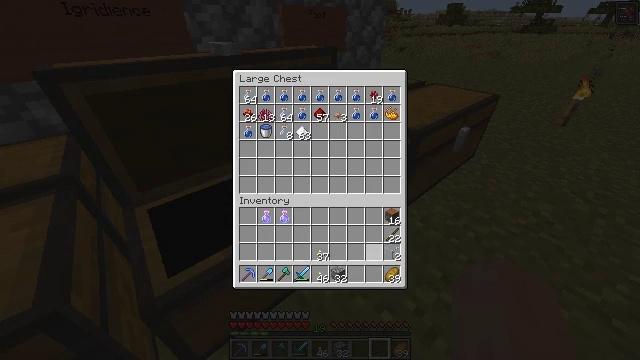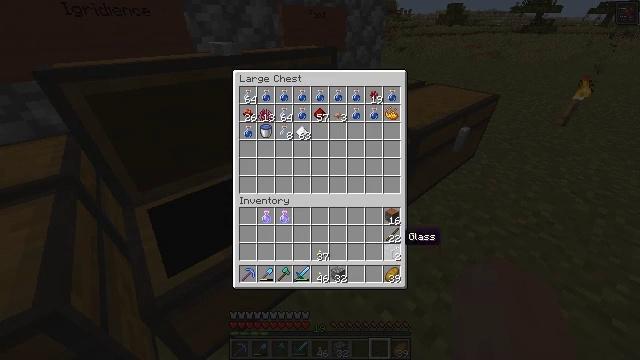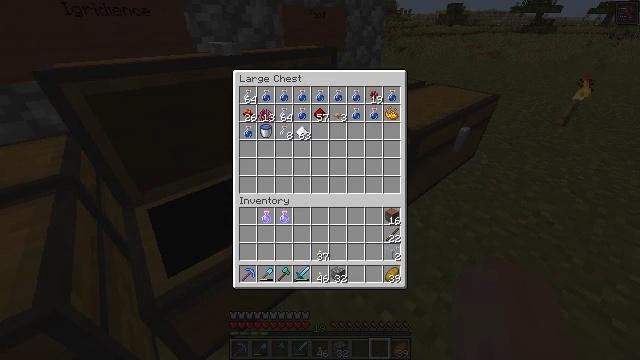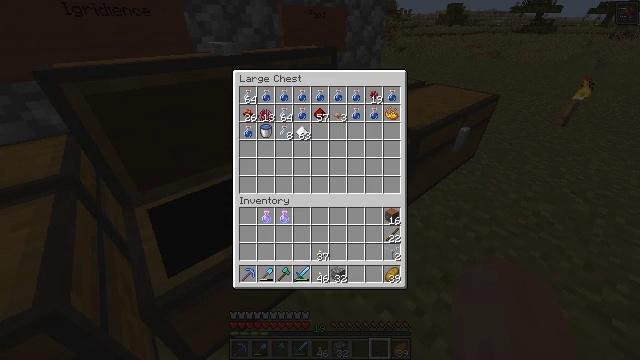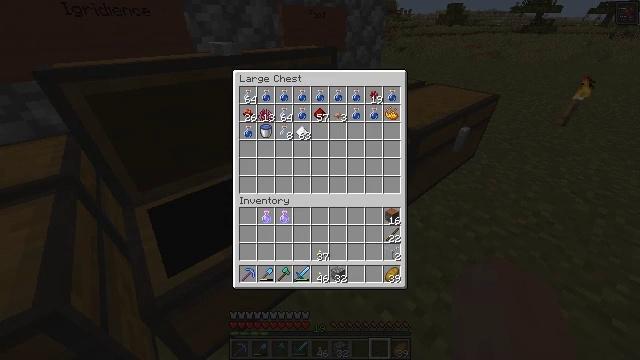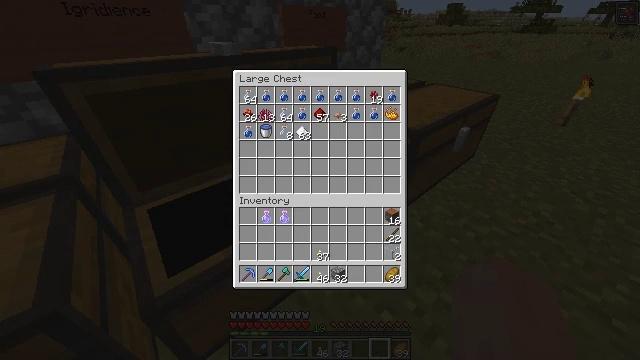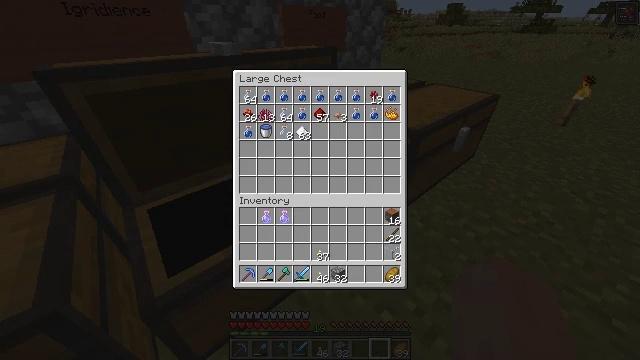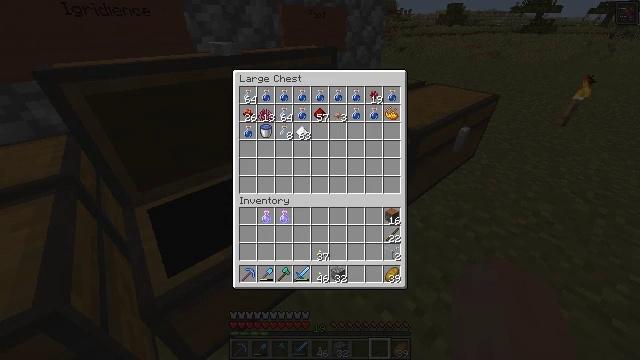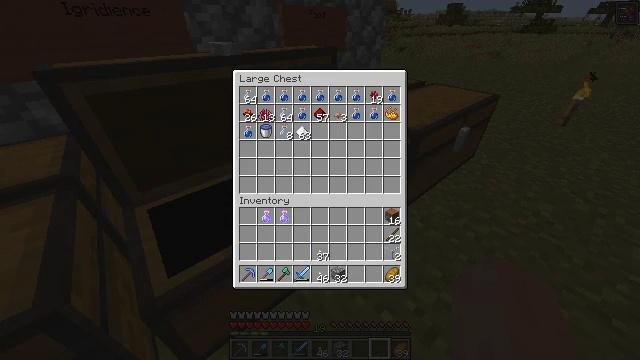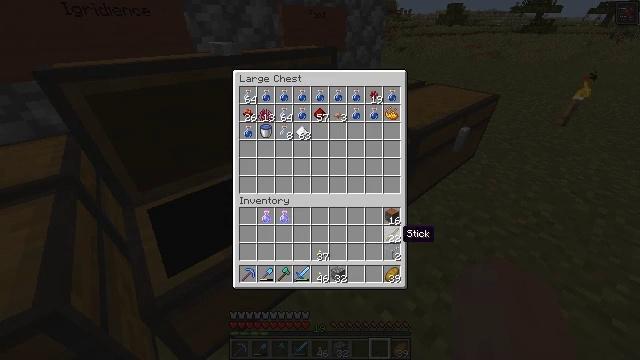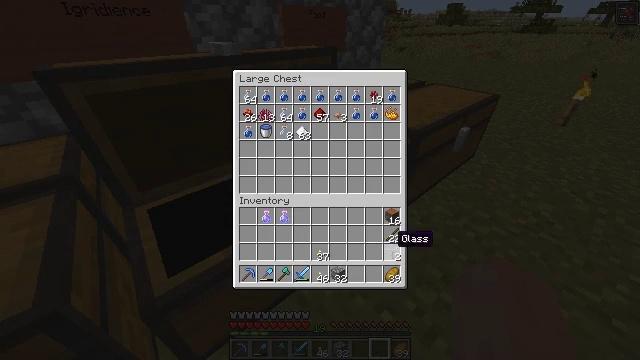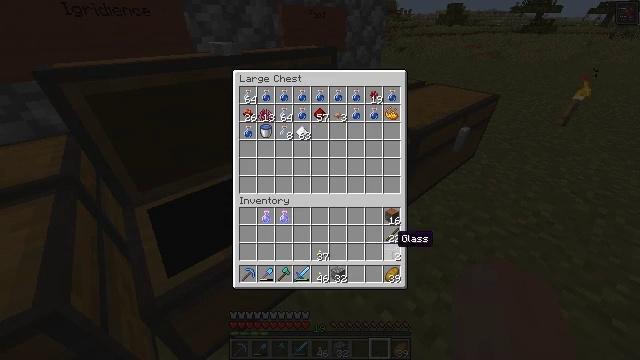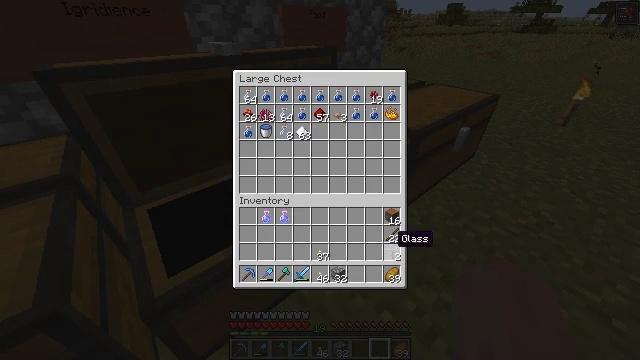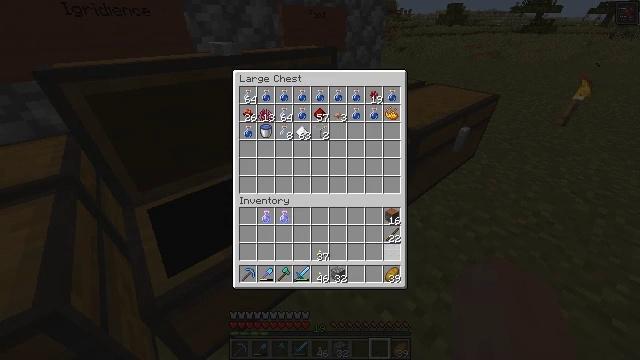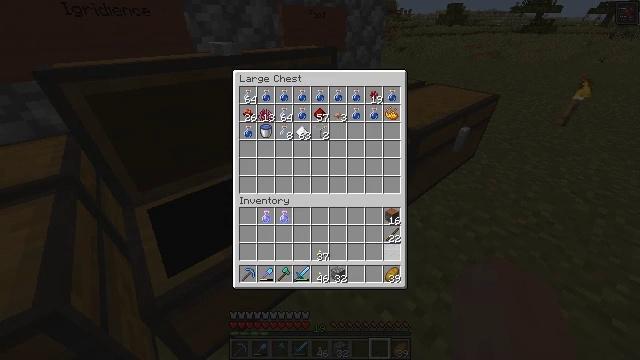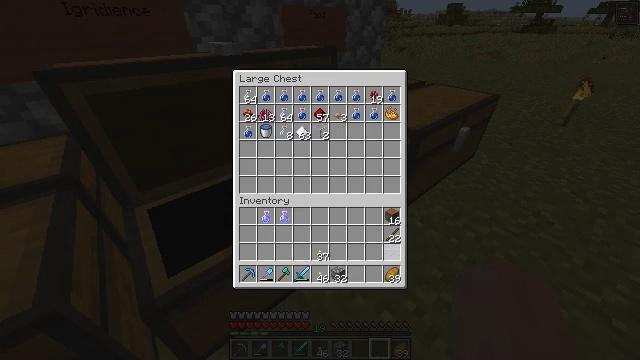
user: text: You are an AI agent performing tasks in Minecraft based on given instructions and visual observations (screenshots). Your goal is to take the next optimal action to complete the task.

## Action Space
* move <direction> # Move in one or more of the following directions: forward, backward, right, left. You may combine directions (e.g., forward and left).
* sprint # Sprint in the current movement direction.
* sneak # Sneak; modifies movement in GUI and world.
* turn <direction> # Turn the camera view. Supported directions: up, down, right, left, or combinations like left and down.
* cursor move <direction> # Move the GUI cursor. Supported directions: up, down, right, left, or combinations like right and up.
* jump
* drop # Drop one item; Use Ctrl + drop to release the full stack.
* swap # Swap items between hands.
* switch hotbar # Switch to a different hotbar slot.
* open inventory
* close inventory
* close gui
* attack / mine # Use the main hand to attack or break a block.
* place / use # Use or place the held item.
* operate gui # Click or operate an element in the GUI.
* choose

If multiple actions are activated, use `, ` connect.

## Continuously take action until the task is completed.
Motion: motion action
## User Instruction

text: Remove melon seeds from the inventory.
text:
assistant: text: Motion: sneak, cursor move right and up
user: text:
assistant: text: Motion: sneak, cursor move right and up
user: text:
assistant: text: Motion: sneak, cursor move right and up
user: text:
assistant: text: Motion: sneak
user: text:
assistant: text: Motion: sneak
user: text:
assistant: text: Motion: sneak
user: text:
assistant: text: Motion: sneak, cursor move left
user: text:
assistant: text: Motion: sneak, cursor move left and down
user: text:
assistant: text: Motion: sneak, cursor move left and down
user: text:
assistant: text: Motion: sneak
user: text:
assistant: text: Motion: sneak
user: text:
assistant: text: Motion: sneak
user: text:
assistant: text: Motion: sneak, choose
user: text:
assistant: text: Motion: sneak, choose
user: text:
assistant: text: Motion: sneak, choose
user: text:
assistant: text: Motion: sneak
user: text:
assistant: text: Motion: sneak, cursor move right and up
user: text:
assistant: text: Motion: sneak, cursor move right and up
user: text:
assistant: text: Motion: sneak, cursor move right and up
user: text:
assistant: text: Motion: sneak, cursor move up
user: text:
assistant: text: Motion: no_op
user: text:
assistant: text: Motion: no_op
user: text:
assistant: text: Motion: no_op
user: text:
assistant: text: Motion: no_op
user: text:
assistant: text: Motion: close gui
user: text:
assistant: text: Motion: no_op
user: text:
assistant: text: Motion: no_op
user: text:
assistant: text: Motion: no_op
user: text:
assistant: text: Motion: turn left
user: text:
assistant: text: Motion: turn left and up